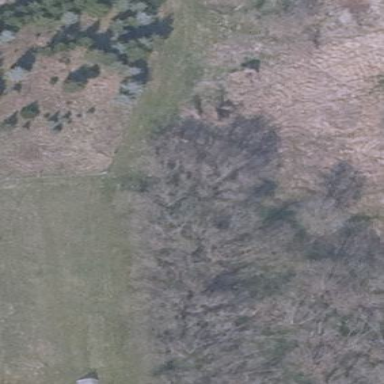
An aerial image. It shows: Patch of scrub vegetation.